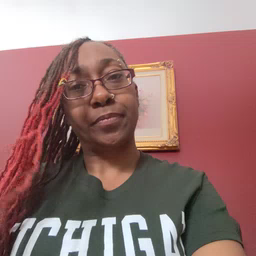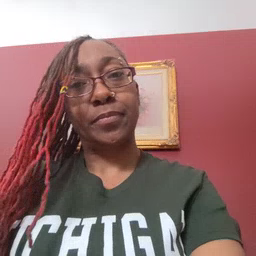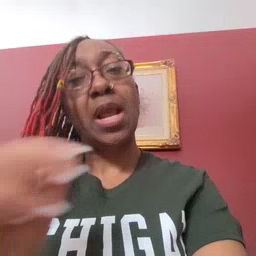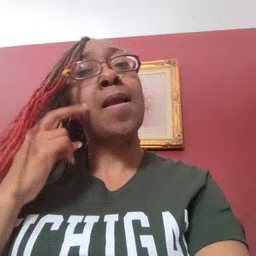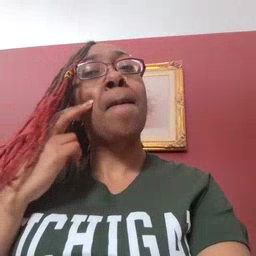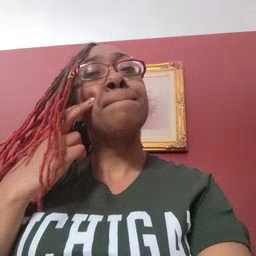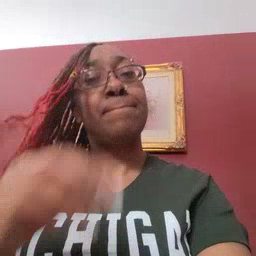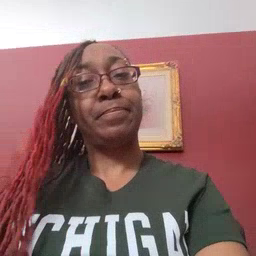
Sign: gum